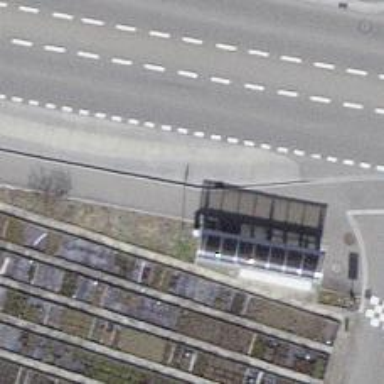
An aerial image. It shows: Platform for public transport. The platform is located by the road.